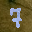
Label: 7